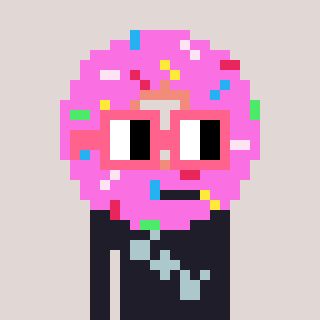
a pixel art character with square pink glasses, a doughnut-shaped head and a grayscale-colored body on a warm background